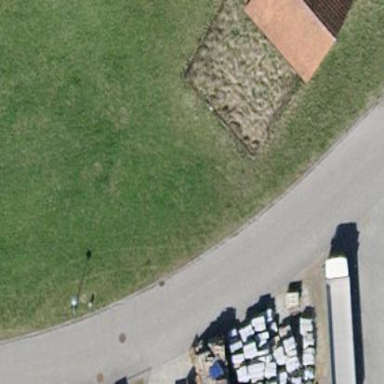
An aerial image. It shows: Detached building with gabled roof.